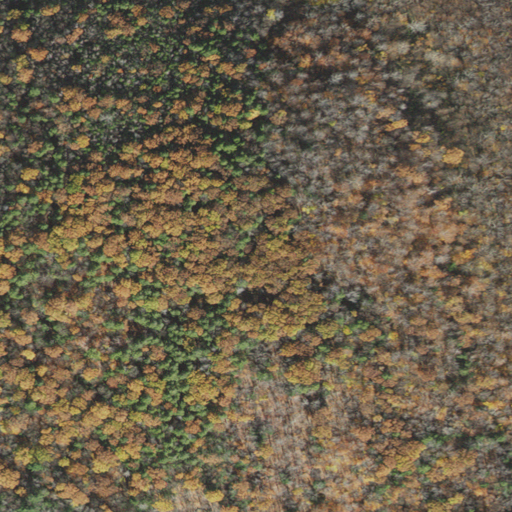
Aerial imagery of mountain in Massachusetts named Oak Hill containing mixed forest and deciduous forest